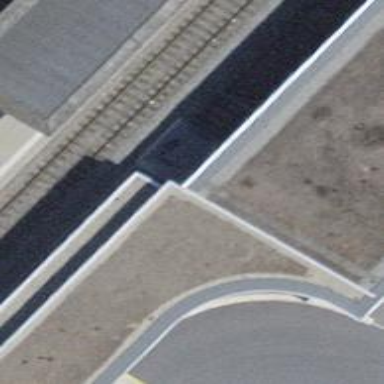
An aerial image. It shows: Railway buffer stop.